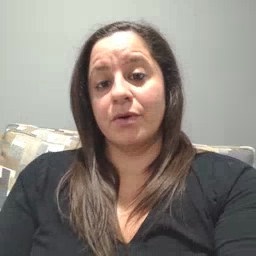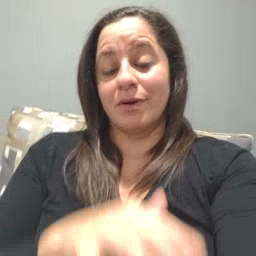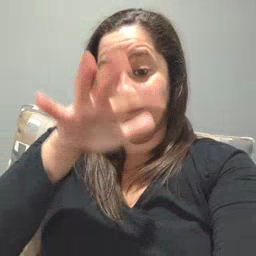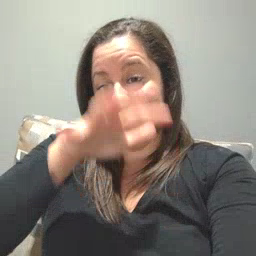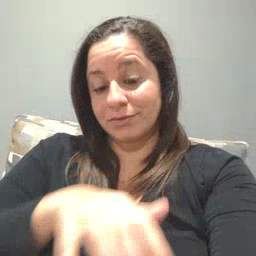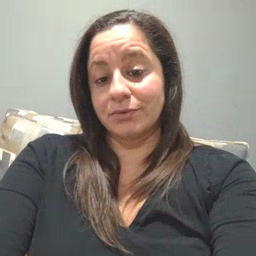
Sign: alligator